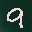
Label: 9